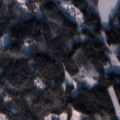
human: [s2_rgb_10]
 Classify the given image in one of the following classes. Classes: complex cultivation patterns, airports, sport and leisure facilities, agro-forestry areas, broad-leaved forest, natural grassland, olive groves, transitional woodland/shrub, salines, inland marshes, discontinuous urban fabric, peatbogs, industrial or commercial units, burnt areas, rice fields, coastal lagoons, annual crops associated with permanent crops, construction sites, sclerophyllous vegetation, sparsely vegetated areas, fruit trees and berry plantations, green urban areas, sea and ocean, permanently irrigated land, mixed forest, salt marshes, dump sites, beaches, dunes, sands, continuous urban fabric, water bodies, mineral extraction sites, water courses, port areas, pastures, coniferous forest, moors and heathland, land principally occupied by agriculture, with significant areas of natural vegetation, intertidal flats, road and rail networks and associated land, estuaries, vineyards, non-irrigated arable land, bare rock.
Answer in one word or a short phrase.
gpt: broad-leaved forest, mixed forest, transitional woodland/shrub